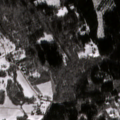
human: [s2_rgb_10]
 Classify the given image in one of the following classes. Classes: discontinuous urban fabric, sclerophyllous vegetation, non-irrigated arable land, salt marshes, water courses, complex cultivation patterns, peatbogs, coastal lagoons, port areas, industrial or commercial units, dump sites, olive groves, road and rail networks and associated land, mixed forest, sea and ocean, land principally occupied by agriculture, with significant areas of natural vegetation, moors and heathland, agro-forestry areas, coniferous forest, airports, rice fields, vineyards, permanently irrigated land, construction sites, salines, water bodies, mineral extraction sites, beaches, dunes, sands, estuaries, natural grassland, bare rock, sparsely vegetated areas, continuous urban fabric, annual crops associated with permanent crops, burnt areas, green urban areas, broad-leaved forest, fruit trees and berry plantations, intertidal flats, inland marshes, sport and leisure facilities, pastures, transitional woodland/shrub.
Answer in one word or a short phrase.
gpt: land principally occupied by agriculture, with significant areas of natural vegetation, broad-leaved forest, coniferous forest, mixed forest, transitional woodland/shrub